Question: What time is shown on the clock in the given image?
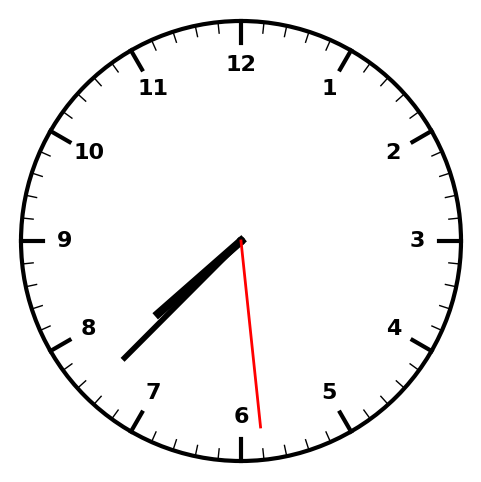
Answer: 07:37:29